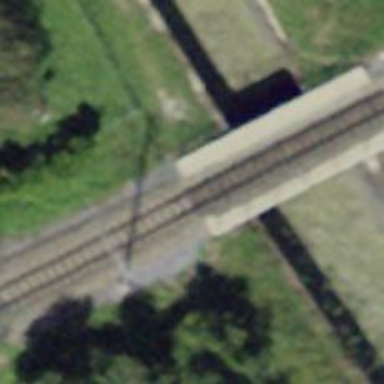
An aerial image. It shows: Narrow gauge railway with electrified contact lines.